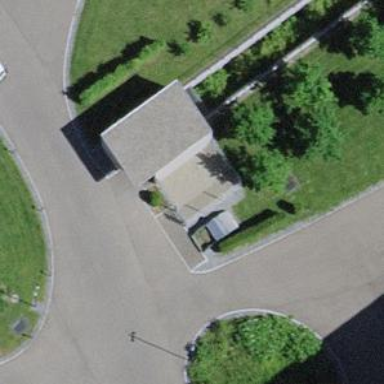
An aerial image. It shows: Parking area.